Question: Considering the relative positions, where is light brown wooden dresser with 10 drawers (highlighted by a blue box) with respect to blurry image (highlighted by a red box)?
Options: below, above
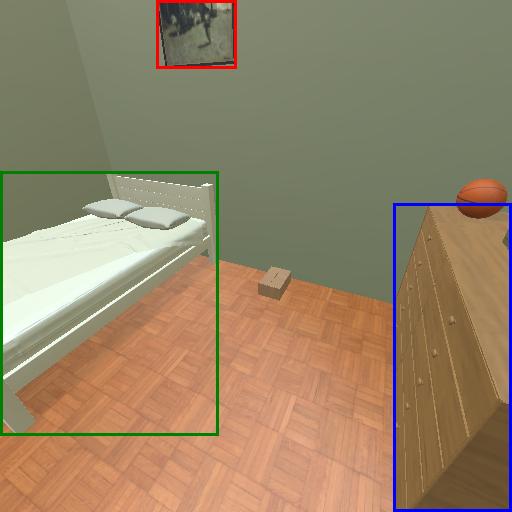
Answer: below